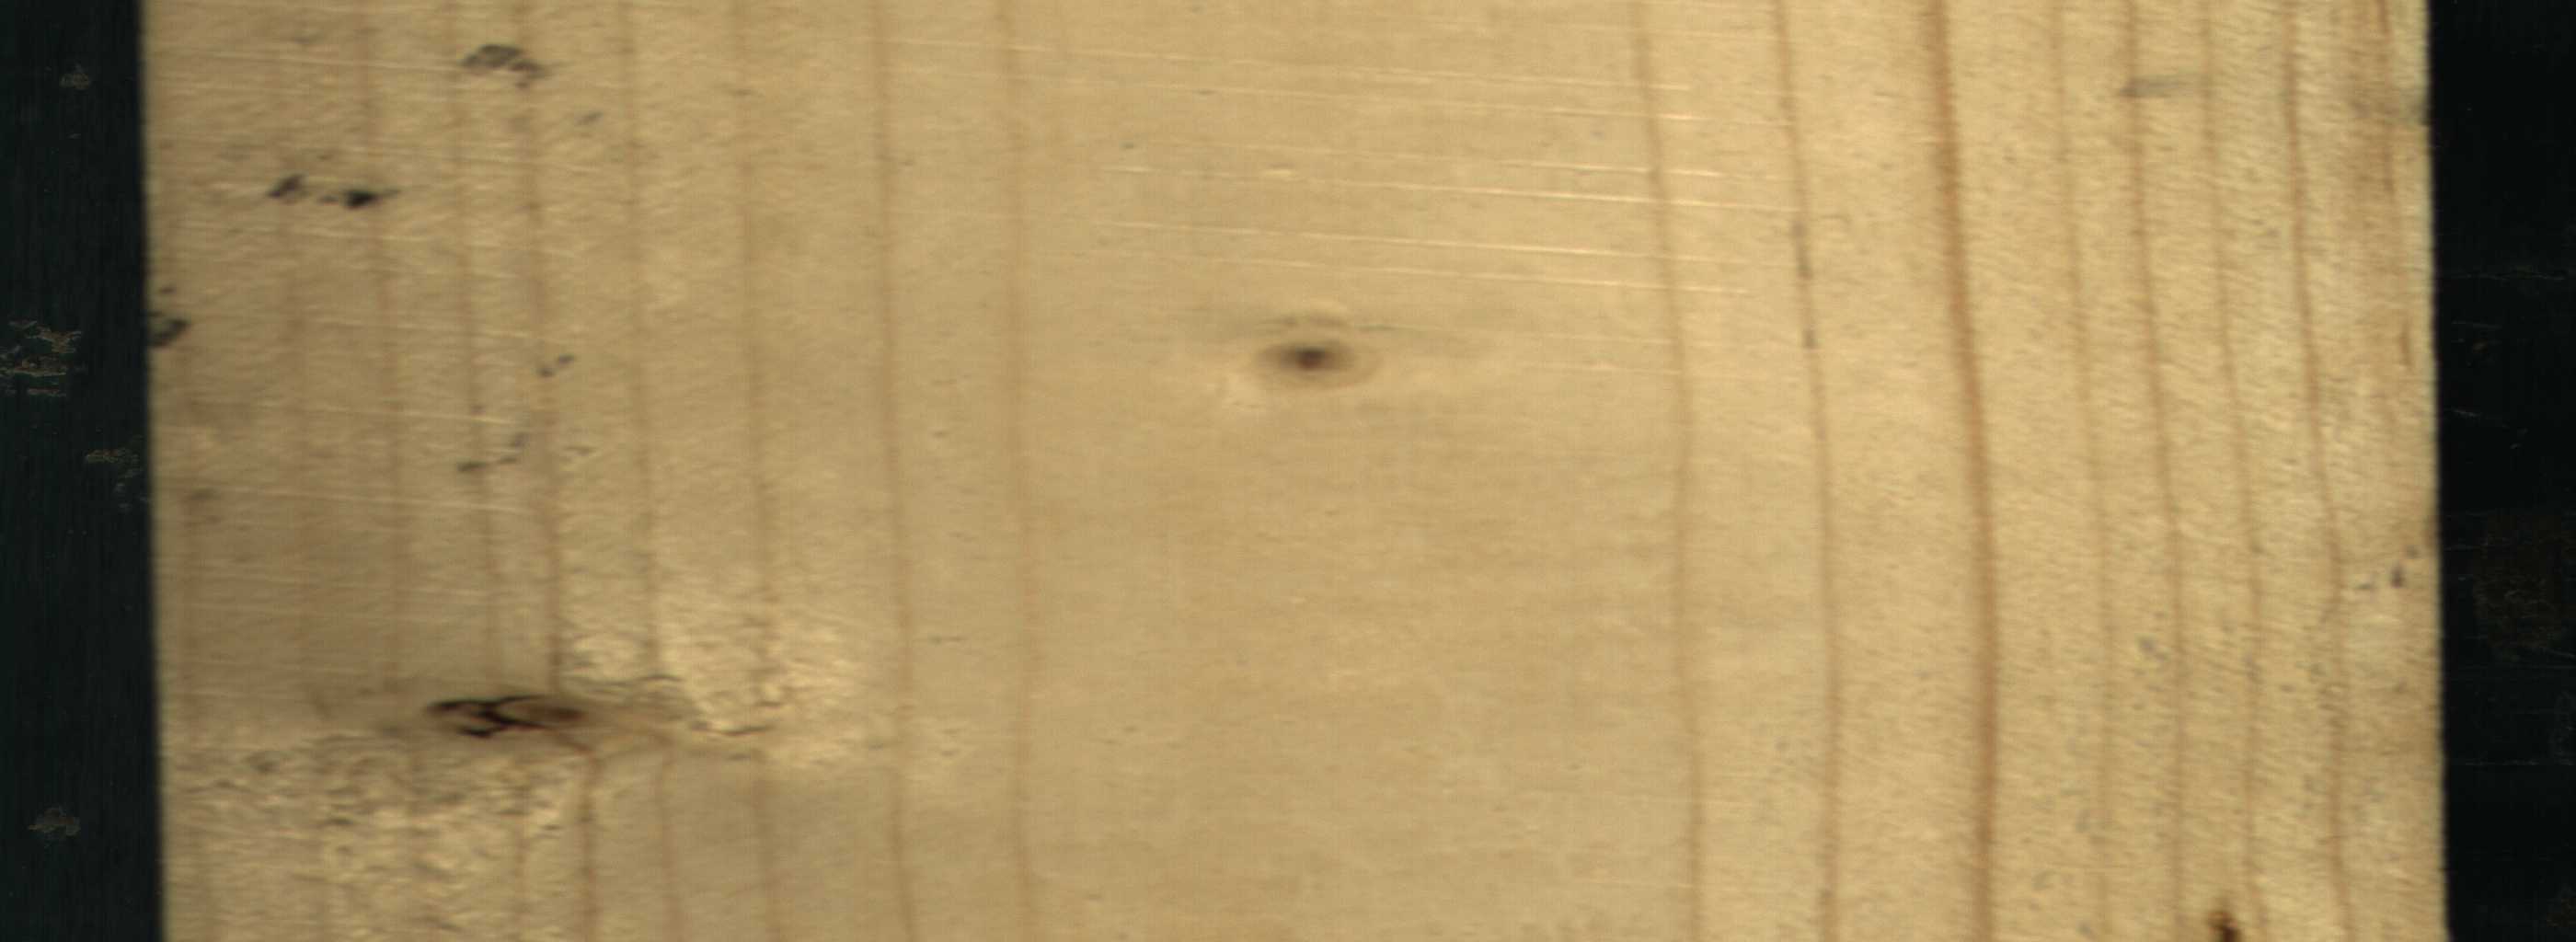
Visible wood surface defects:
resin
Dead_Knot
Live_Knot